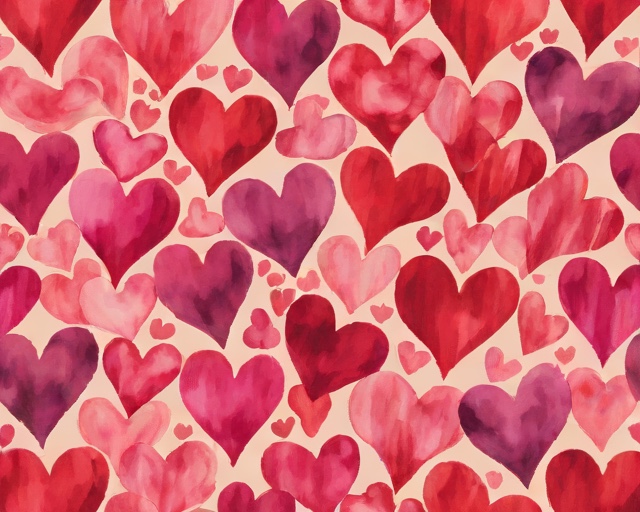
Category: Valentine